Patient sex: M
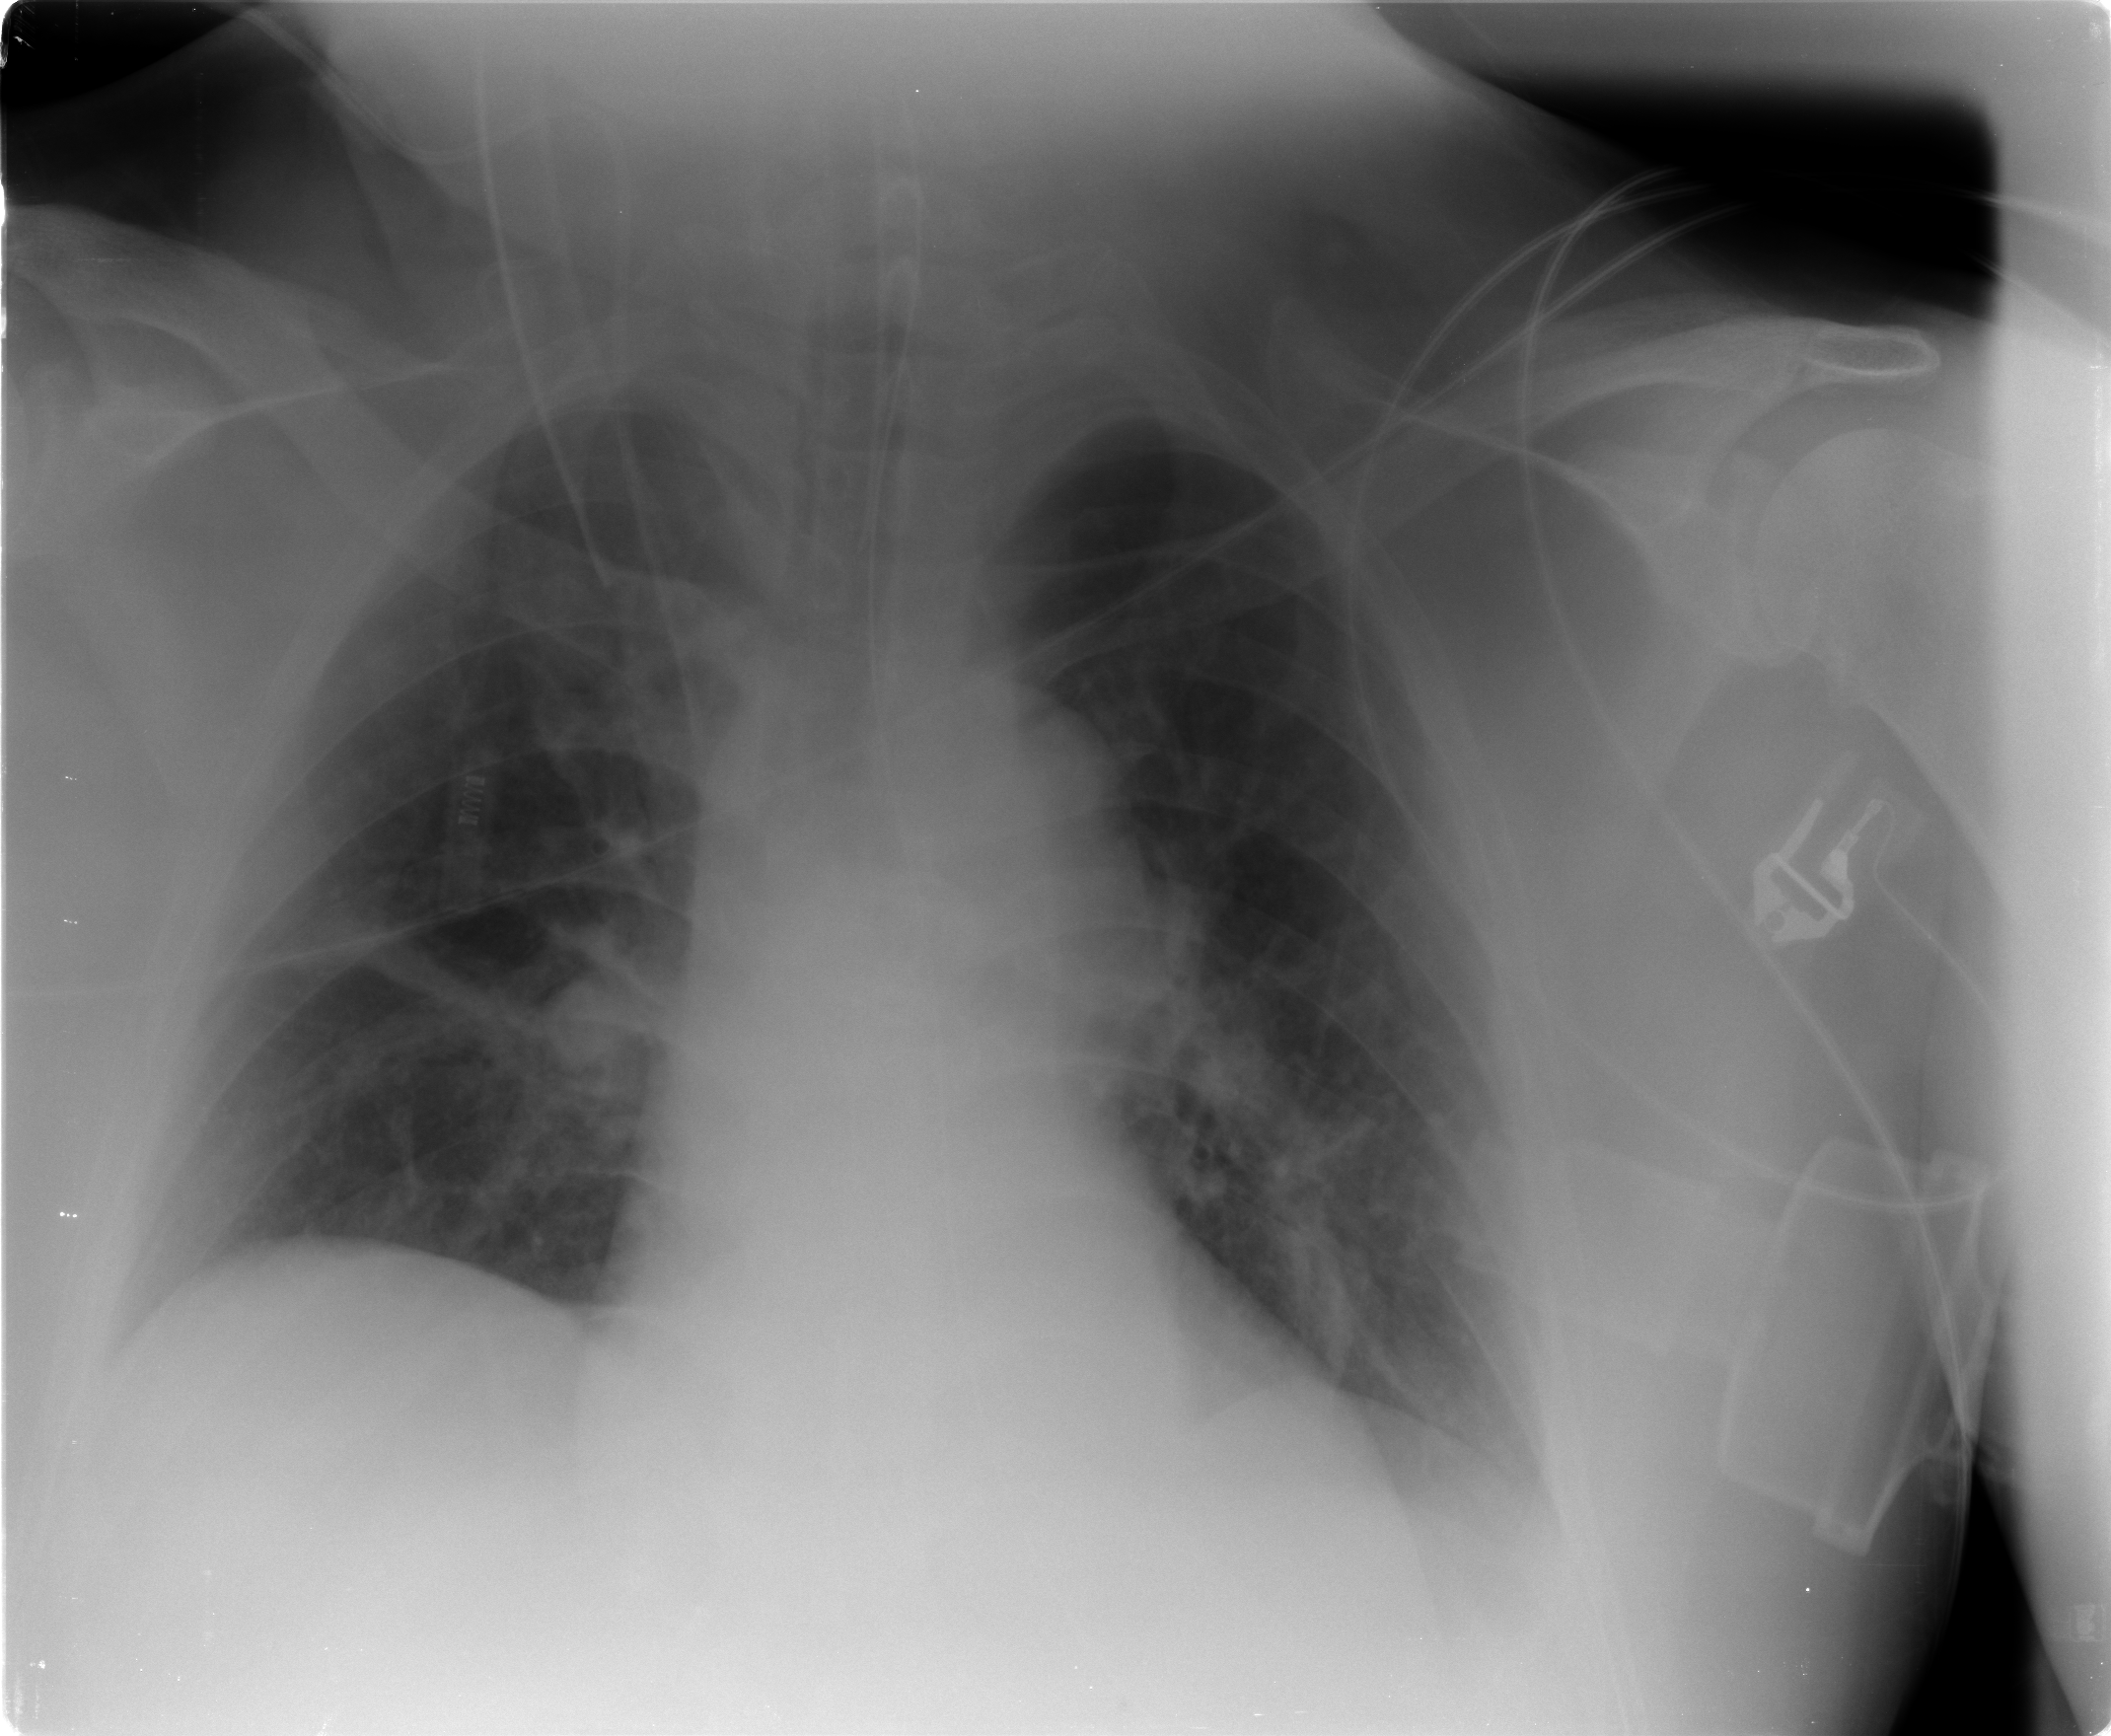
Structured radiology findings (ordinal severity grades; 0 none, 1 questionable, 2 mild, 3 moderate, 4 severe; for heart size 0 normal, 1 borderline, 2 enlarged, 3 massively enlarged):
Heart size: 0
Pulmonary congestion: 0
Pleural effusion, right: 0
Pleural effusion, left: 0
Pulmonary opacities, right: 0
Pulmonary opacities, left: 0
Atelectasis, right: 2
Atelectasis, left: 0